Question: Is it possible, using just drawables to create a black background with an outward radiating white blur?
Here is what the final product will be, and whilst the gear is an ImageViwe, and the text is a TextView, I'd like to have the black + white blur be a single drawable, that I can assign to the containing LinearLayout:

Here is the code for the layout (eventually used in a GridView). I'd like to set the LinearLayout's background to the aforementioned Drawable if possible:
'''
<?xml version="1.0" encoding="utf-8"?>
<LinearLayout xmlns:android="http://schemas.android.com/apk/res/android"
android:layout_width="match_parent"
android:layout_height="match_parent"
android:layout_margin="10dp"
android:background="#000000"
android:gravity="center_vertical|center_horizontal"
android:orientation="vertical"
android:padding="5dp" >
<ImageView
android:id="@+id/tile_image"
android:layout_width="wrap_content"
android:layout_height="wrap_content"
android:layout_marginBottom="10dp"
android:adjustViewBounds="true"
android:contentDescription="@string/temp_image"
android:src="@drawable/ic_logo" />
<TextView
android:id="@+id/tile_title"
android:layout_width="wrap_content"
android:layout_height="wrap_content" />
</LinearLayout>
'''
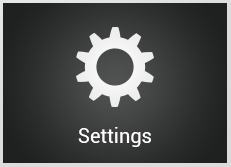
Answer: Sure is, the following is the radial gradient drawable and will be used as the background. Change the colors/gradient radius to get the desired effect. ( create xml file in drawable folder "", or which name you prefer)
'''
<?xml version="1.0" encoding="utf-8"?>
<shape xmlns:android="http://schemas.android.com/apk/res/android"
android:shape="rectangle">
<gradient
android:startColor="#FFFFFFFF"
android:endColor="#00FFFFFF"
android:gradientRadius="270"
android:type="radial"/>
</shape>
'''
to apply it, use the following line in your linearlayout
'''
android:background="@drawable/radialbg">
'''